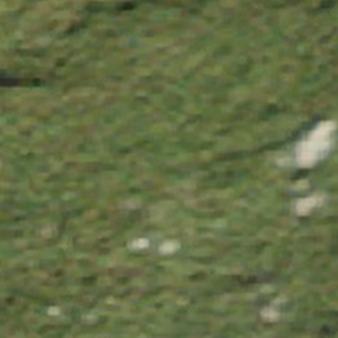
Label: other